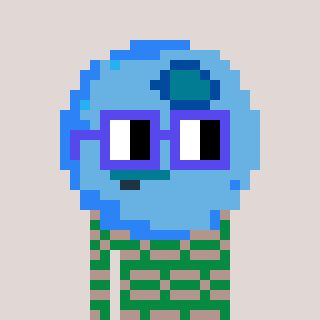
a pixel art character with square blue glasses, a blueberry-shaped head and a green-colored body on a warm background